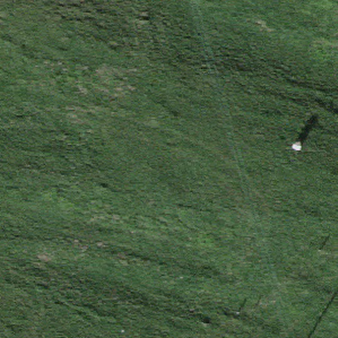
Label: other